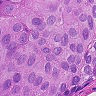
Metastatic tissue present: yes